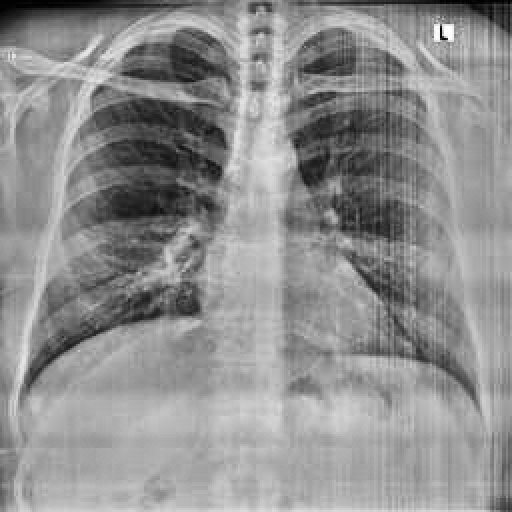
Finding: NORMAL